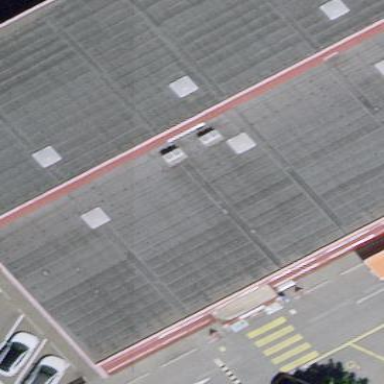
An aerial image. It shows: Commercial building housing supermarket.